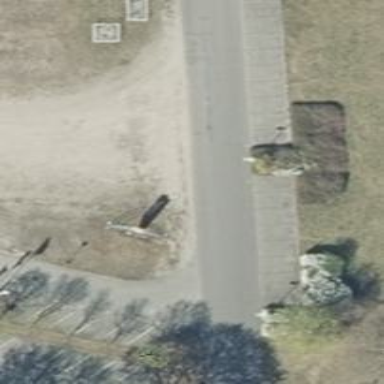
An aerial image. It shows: Unclassified road with asphalt surface.